Aerial crown-view tile of a tropical tree (Barro Colorado Island, Panama), acquired 20250818:
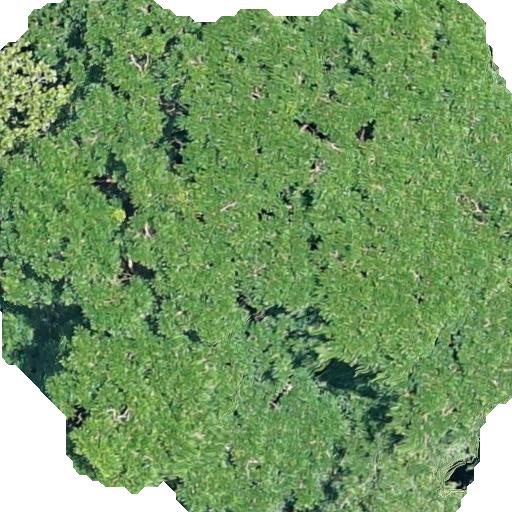
Species: Platypodium elegans
GBIF accepted scientific name: Platypodium elegans
Crown area: 380.795 m²